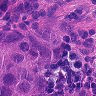
Metastatic tissue present: yes